Interaction volume radius: 5 \u00c5
Interaction volume height: 25 \u00c5
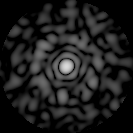
Disorder parameter: 0.8825